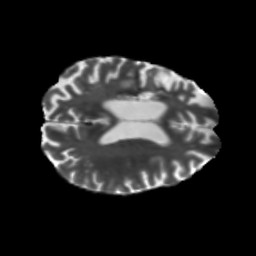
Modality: T2w
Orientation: axial
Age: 68
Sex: female
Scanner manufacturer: siemens
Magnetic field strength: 3 T
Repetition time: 5.25 s
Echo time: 0.08 s